Interaction volume radius: 10 \u00c5
Interaction volume height: 10 \u00c5
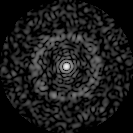
Disorder parameter: 0.8687